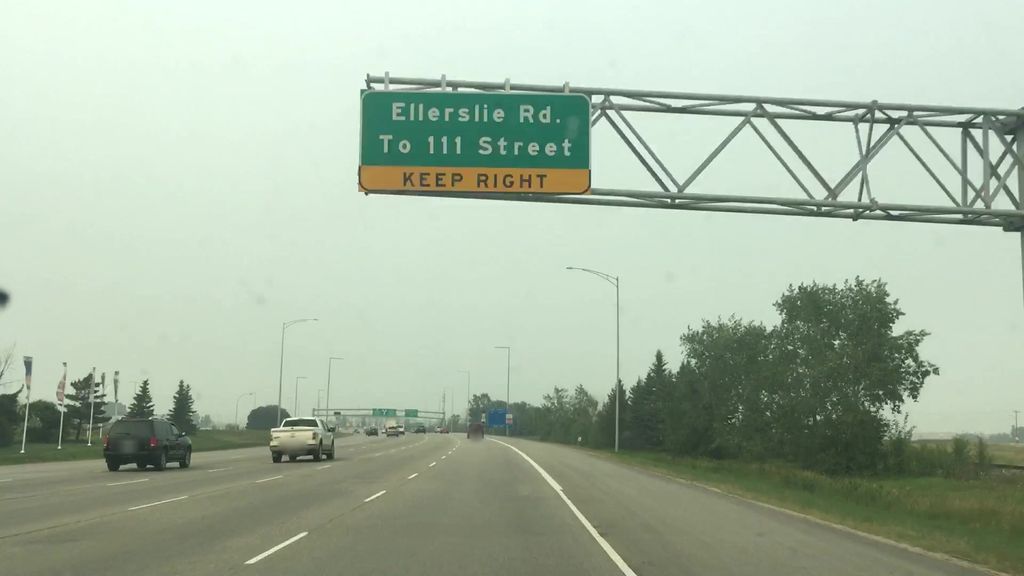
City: edmonton